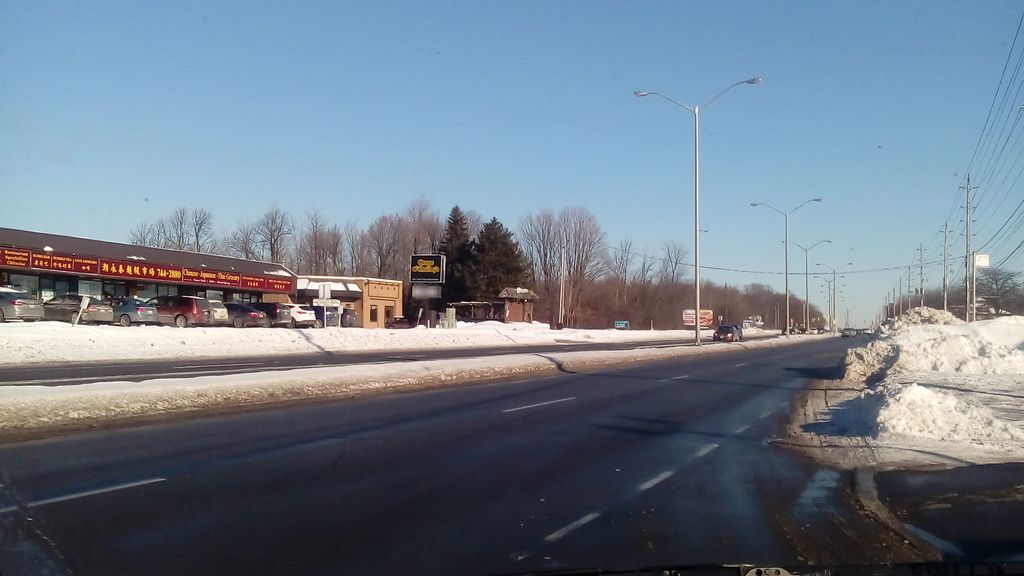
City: ottawa-gatineau